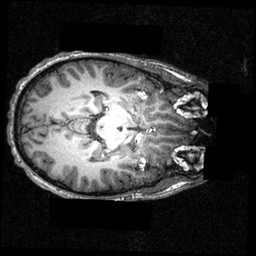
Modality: T1w
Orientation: axial
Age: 20
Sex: male
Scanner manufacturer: siemens
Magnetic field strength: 3.951 T
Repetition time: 1.5 s
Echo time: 0.00335 s